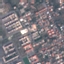
Label: Residential